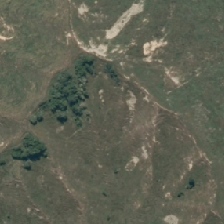
Land cover: grose_broom